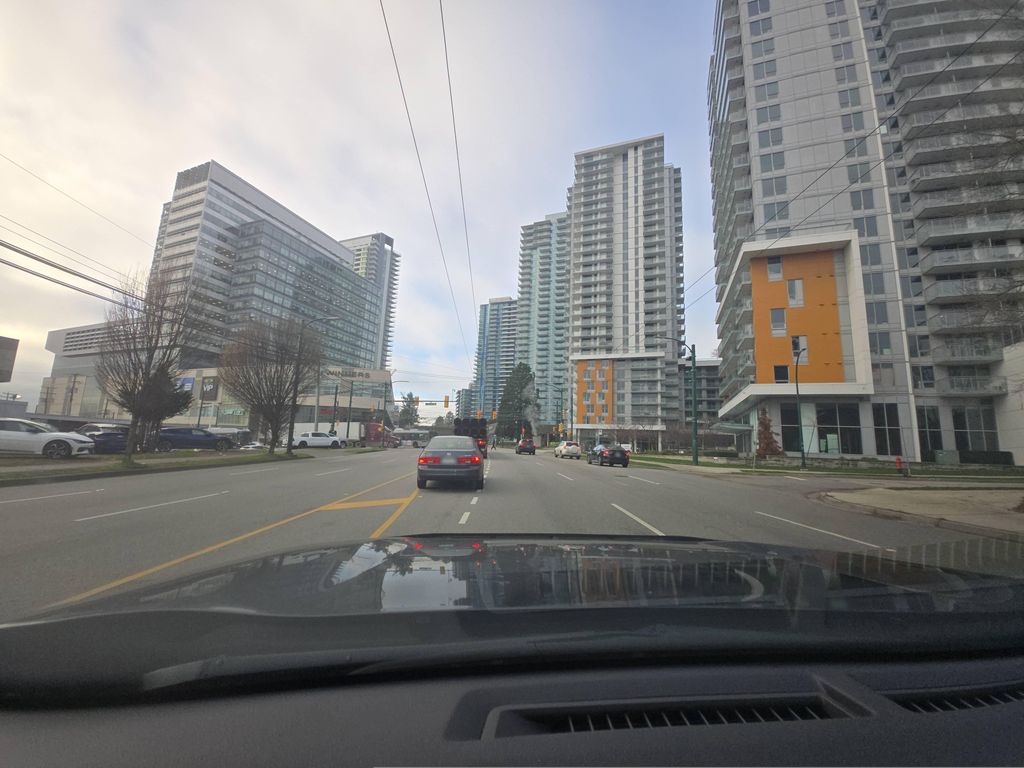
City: vancouver